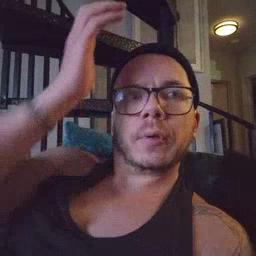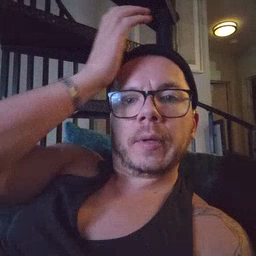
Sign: garbage